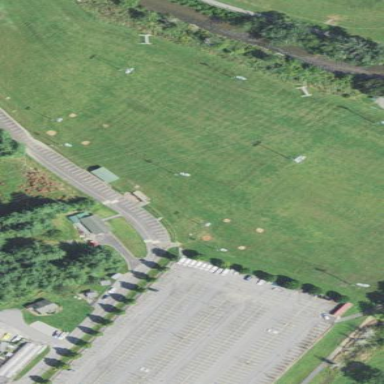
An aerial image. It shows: Multi-sport pitch with grass surface.